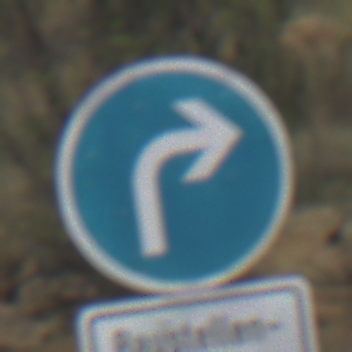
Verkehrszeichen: VorgeschriebeneFahrtrichtungRechts
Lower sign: SonstigeFahrzeugePersonengruppenFrei1
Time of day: Midday
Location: Outdoor (Nature)
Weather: PartlyCloudy
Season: Autumn
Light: Natural